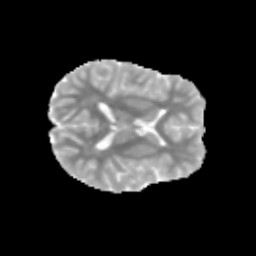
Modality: MD
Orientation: axial
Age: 12
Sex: male
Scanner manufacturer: siemens
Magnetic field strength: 3 T
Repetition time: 3.8 s
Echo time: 0.07 s